Question: I'm integrating ShareKit into an app and all is working as desired except for the following: when I send to the Flickr sharer I am prompted with the attributes dialog:

Ideally I'd like to suppress the presentation of this dialog or if that is not possible, at least fill in the Title, Description and Tag fields with the variables from my app. Note that if I toggle the "Auto Share" switch to "On" the dialog is still presented next time through.
If I don't enter values for the Title, Description and Tag fields the values that I specify in my app for the SHKItem object that I allocate are passed up to Flickr and appear with the image. If I override the values in this dialog then the image displayed on Flickr has those values, which is not desirable in my use case.
For Flickr authentication I've set the consumer key, secret key and callback URL in the SHKConfiguator file and put a matching URL Scheme in the URL Types/URL Identifier row in the info.plist.
I'd appreciate any insight as to how to accomplish bypassing this dialog.
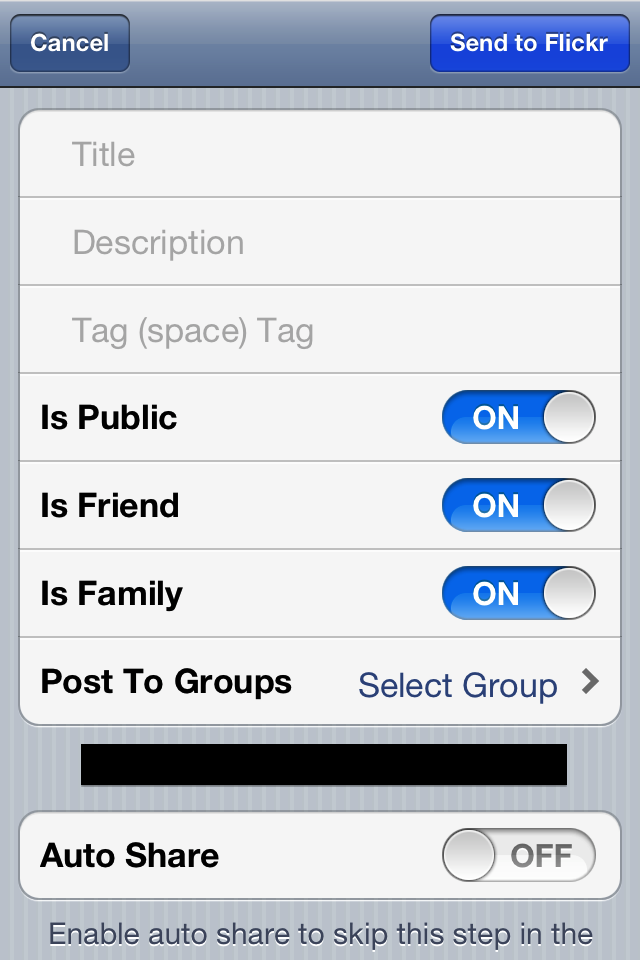
Answer: Solved. See <URL>.